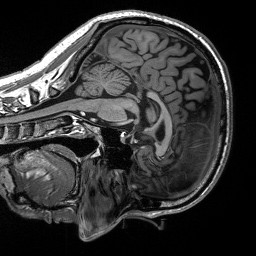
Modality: T1w
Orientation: sagittal
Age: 39
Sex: male
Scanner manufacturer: siemens
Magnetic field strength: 3 T
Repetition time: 2.53 s
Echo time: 0.00219 s